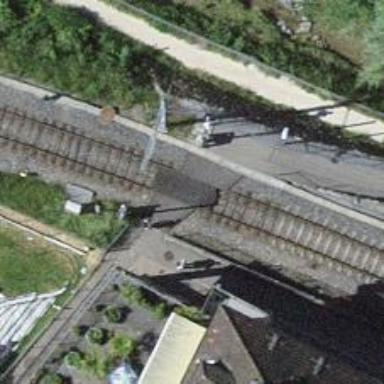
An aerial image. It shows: Railway crossing with lights and full barrier.